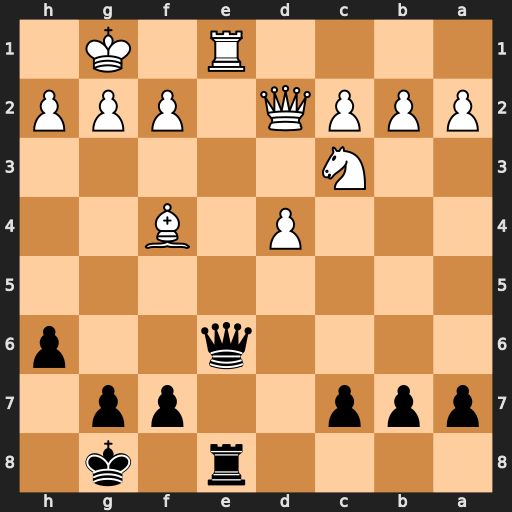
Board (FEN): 4r1k1/ppp2pp1/4q2p/8/3P1B2/2N5/PPPQ1PPP/4R1K1
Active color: b
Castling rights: -
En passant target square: -
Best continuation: Qxe1+ Qxe1 Rxe1#